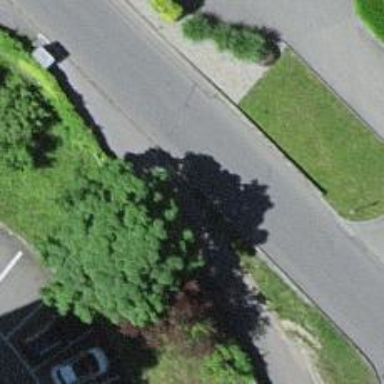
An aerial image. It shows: Alleyway designated as service road.